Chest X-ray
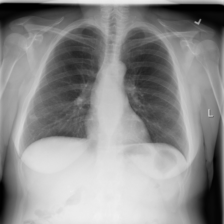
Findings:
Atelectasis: negative
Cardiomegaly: negative
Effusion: negative
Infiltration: positive
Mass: negative
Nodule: positive
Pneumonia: negative
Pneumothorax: negative
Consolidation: negative
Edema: negative
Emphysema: negative
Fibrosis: negative
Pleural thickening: negative
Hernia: negative